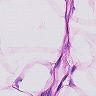
Metastatic tissue present: no